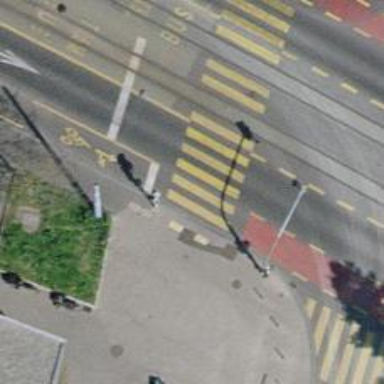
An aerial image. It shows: Road crossing with traffic signals.